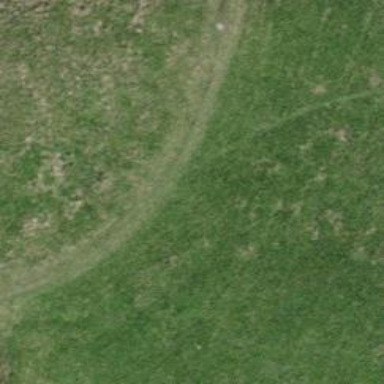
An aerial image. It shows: Path covered with grass.